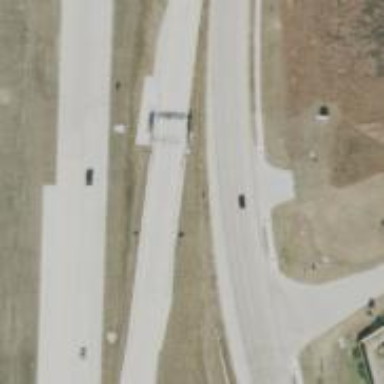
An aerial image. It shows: Secondary road with frontage road alongside.